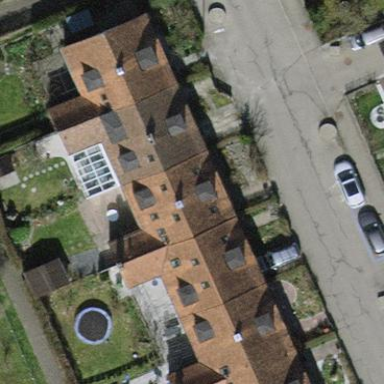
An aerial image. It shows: Gabled house with tile roof. The roof is oriented across the building.